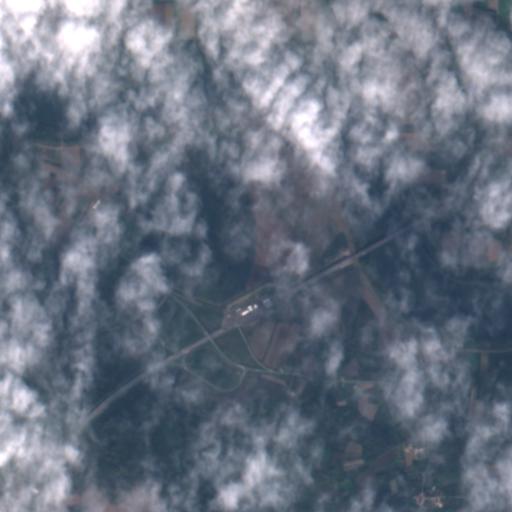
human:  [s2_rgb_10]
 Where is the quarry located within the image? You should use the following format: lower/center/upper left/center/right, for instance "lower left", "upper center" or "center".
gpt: The quarry is located in the upper left of the image.
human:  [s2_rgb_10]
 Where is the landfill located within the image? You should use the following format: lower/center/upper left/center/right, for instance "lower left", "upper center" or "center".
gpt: There is no landfill in the image.